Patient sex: F
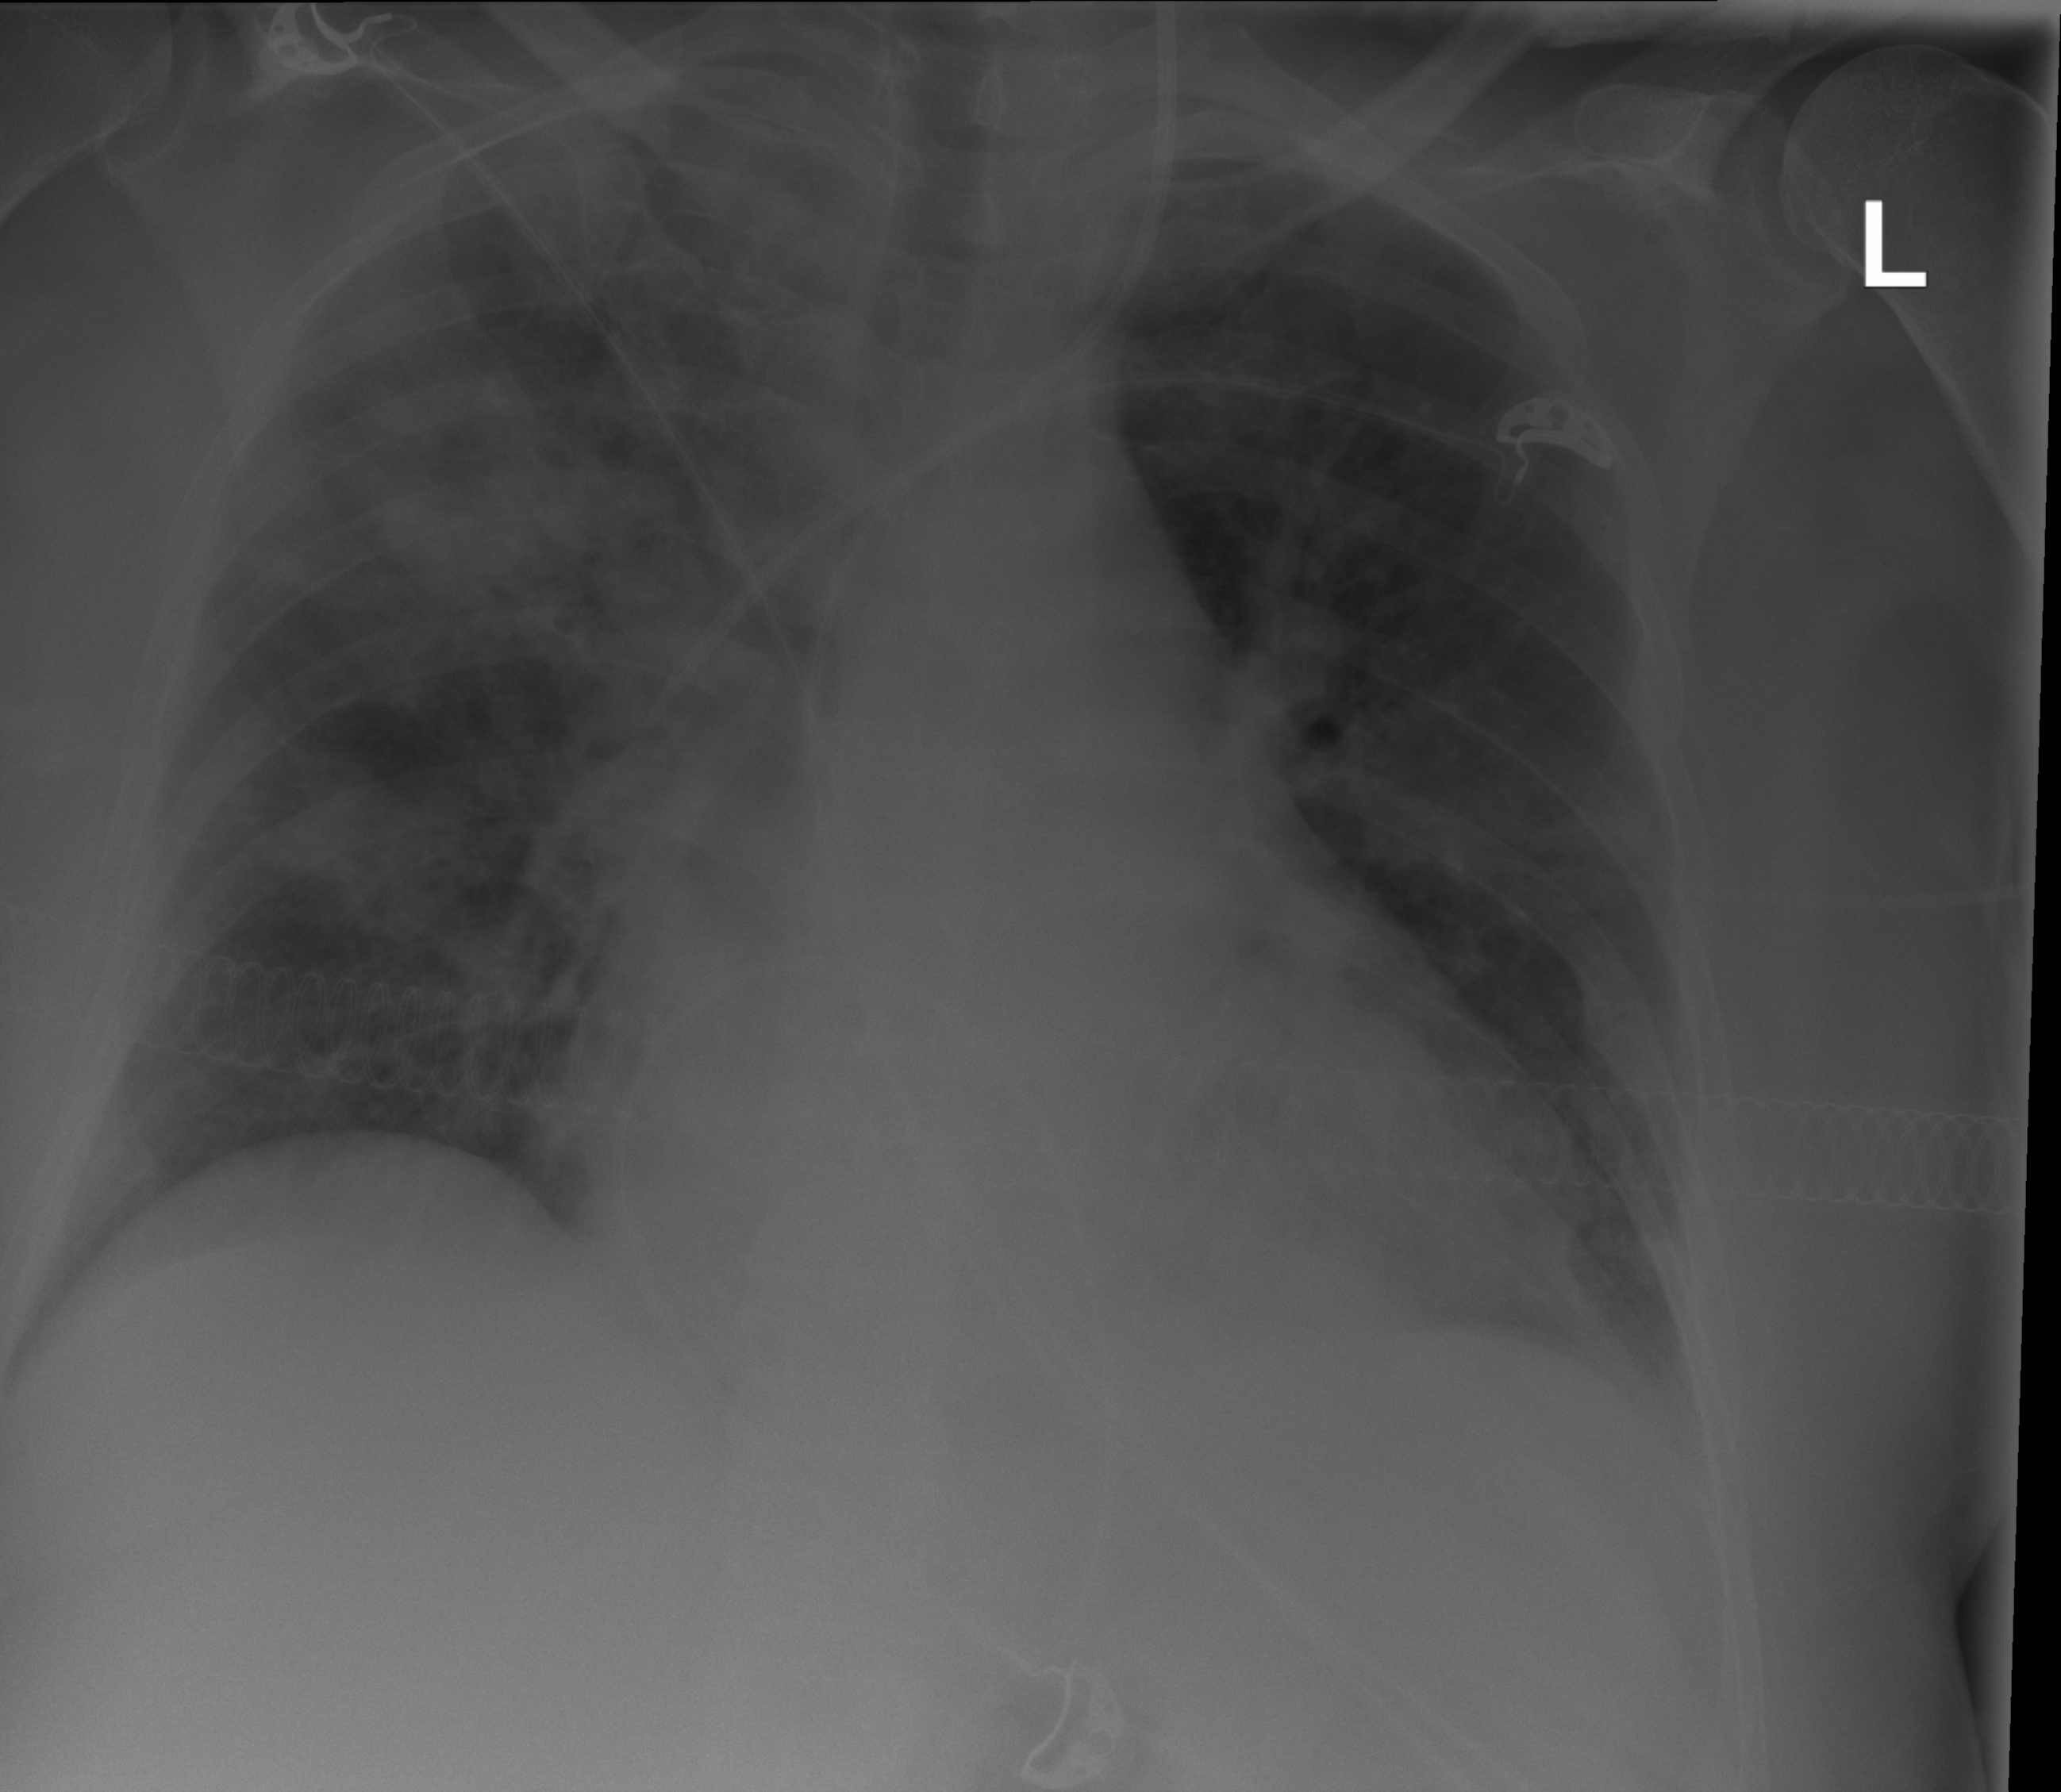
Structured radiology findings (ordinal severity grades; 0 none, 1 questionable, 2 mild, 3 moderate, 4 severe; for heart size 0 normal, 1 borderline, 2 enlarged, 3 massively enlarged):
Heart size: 0
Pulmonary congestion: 0
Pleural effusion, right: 0
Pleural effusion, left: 0
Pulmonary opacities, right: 3
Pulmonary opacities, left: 2
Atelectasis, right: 3
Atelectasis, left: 2